Question: I am attempting to implement a Fast Fourier Transform with associated complex magnitude function on the STM32F411RE Nucleo developer board. My goal is to separate a combined signal with multiple sinusoidal elements into their separate frequency components, with correct amplitude.
My issues is that I cannot correctly line up the frequency bins outcomes from the Complex magnitude function with the frequencies. I am also starting to question the validity of these outcomes as such.
I have tried to use a number of different implementations posted by people for the FFT algorithm with the magnitude fix, most notably the examples listed on <URL>.
AFAIK I have a similar approach, but somehow their approaches yield the desired results and mine do not. Below is my code that I have altered to work via the implementation that SleuthEye has created.
'''
int main(void)
{
fftLen = 32; // can be 32, 64, 128, 256, 512, 1024, 2048, 4096
half_fftLen = fftLen/2;
volatile float32_t sampleFreq = 50 * fftLen; // Fs = binsize * fft length, desired binsize = 50 hz
arm_rfft_fast_instance_f32 inst;
arm_status status;
status = arm_rfft_fast_init_f32(&inst, fftLen);
float32_t signalCombined[fftLen] = {0};
float32_t fftCombined[fftLen] = {0};
float32_t fftMagnitude[fftLen] = {0};
volatile float32_t fftFreq[fftLen] = {0};
float32_t maxAmp;
uint32_t maxAmpInd;
while (1)
{
for (int i = 0; i< fftLen; i++)
{
signalCombined[i] = 40 * arm_sin_f32(450 * i); // 450 frequency at 40 amplitude
}
arm_rfft_fast_f32(&inst, signalCombined, fftCombined, 0); // perhaps switch to complex transform to allow for negative frequencies?
arm_cmplx_mag_f32(fftCombined, fftMagnitude, half_fftLen);
fftMagnitude[0] = fftCombined[0];
fftMagnitude[half_fftLen] = fftCombined[1];
arm_max_f32(fftMagnitude, half_fftLen, &maxAmp, &maxAmpInd); // We need the 3 max values
for (int k = 0; k < fftLen ; k++)
{
fftFreq[k] = ((k*sampleFreq)/fftLen);
}
}
'''
Shown below are the results that I get out of the code listed above: whilst I do get a magnitude out of the algorithms (at the correct index 12), it does not correspond to the frequency or the amplitude of the input array 'signalCombined[]'.

Does anyone have an idea of why this is happening? Like so many of my errors it is probably a really trivial and stupid thing, but I cannot figure out for the life of me why this is happening.
---
EDIT: thanks to SleuthEye's help finding the frequencies is now possible, as the initial approach for generating the sin() signal was done incorrectly.
Some new issues popped up as the FFT only appears to yield the correct frequencies for the 32 samples, despite the bin size scaling accordingly to accommodate the adjusted sample size.
I am also unable to implement the amplitude fixing algorith: as per <URL> / fftLen' as shown in the code below, but this does not yield results that are even close to correct.
'''
while (1)
{
for (int i = 0; i < fftLen; i++)
{
signalCombined[i] = 400 * arm_sin_f32(2 * PI * 450 * i / sampleFreq); // Sin Alpha, 400 amp at 10 kHz
// 700 * arm_sin_f32(2 * PI * 33000 * i / sampleFreq) + // Sin Bravo, 700 amp at 33 kHz
// 300 * arm_sin_f32(2 * PI * 50000 * i / sampleFreq); // Sin Charlie, 300 amp at 50 kHz
}
arm_rfft_fast_f32(&inst, signalCombined, fftCombined, 0); // calculate the fourier transform of the time domain signal
arm_cmplx_mag_f32(fftCombined, fftMagnitude, half_fftLen); // calculate the magnitude of the fourier transform
fftMagnitude[0] = fftCombined[0];
fftMagnitude[half_fftLen] = fftCombined[1];
for (int j = 0; j < sizeof(fftMagnitude); j++)
{
fftMagnitude[j] = 2 * powf(fabs(fftMagnitude[j]), 2) / fftLen; // Algorithm to fix the amplitude of each unique frequency
}
arm_max_f32(fftMagnitude, half_fftLen, &maxAmp, &maxAmpInd); // We need the 3 max values
for (int k = 0; k < fftLen ; k++)
{
fftFreq[k] = ((k*sampleFreq)/fftLen);
}
}
'''
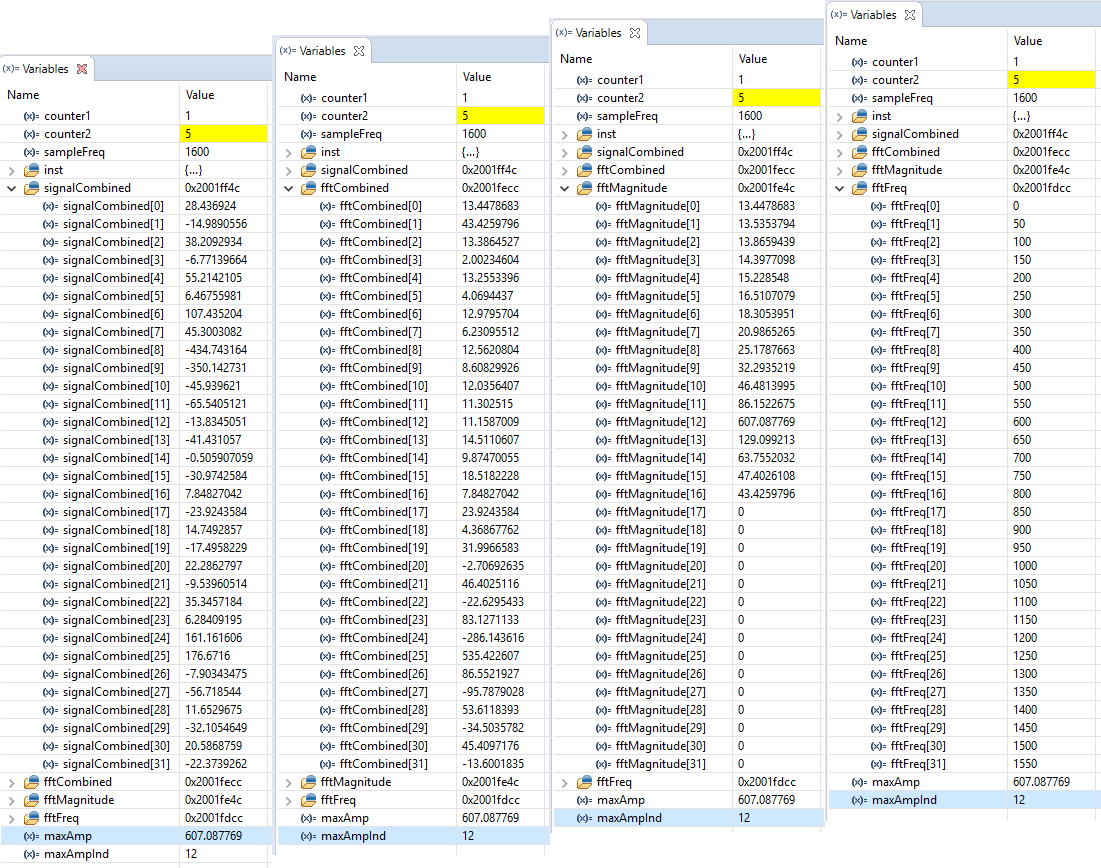
Answer: Your tone generation does not take into account the sampling frequency of 1600Hz, so you are effectively generating a tone at a frequency of '450*1600/(2*PI) ~ 114591Hz' which gets aliased to ~608Hz. That 608Hz frequency roughly corresponds to a frequency index around 12 when using an FFT size of 32.
The generation of a 450Hz tone at a 1600Hz sampling frequency should be done as follows:
'''
for (int i = 0; i< fftLen; i++)
{
signalCombined[i] = 40 * arm_sin_f32(2 * PI * 450 * i / sampleFreq);
}
'''
As far as matching the amplitude, keep in kind that there is a scaling factor between the time-domain and frequency-domain of approximately '0.5*fftLen' (see <URL>.